【题型】选择题　【知识点】解析几何　【难度】easy
如图，平面上过点 \(P(1,2)\) 的直线与 \(x\) 轴正半轴交于点 \(A\)，与 \(y\) 轴正半轴交于点 \(B\)。过点 \(P\) 分别作直线垂直于 \(x\) 轴与 \(y\) 轴，垂足分别为 \(M,N\)，则满足 \(S_{\triangle OAB} - S_{\triangle PMN} = 2020\) 的直线有（\quad）条。

A. 0 \quad B. 1 \quad C. 2 \quad D. 3
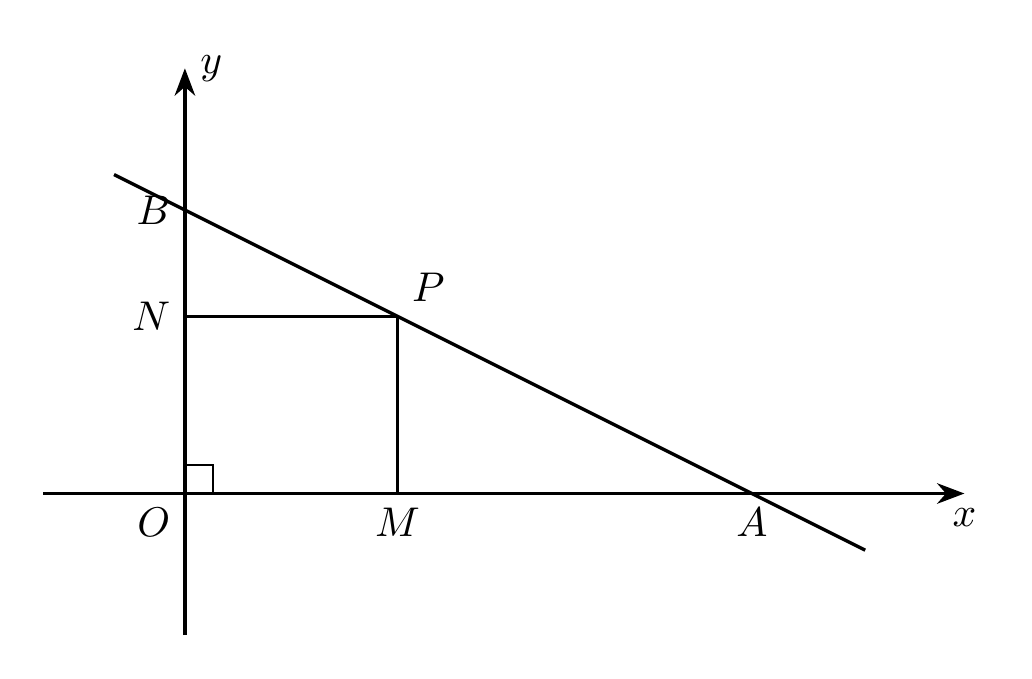
【解答】

【答案】\(\boldsymbol{B}\)

【分析】设直线 \(AB\) 为 \(y = k(x-1) + 2\)（\(k < 0\)），分别令 \(x=0\)，\(y=0\)，求得点 \(A,B\) 的坐标，然后由 \(S_{\triangle OAB} - S_{\triangle PMN} = 2020\) 求解。

【详解】因为过点 \(P(1,2)\)，且斜率存在，
\(\therefore\) 设直线 \(AB\) 为 \(y = k(x-1) + 2\)（\(k < 0\)），
令 \(x=0\)，得 \(y = 2 - k\)；
令 \(y=0\)，得 \(x = \frac{k - 2}{k}\)。

\(\therefore A\left(\frac{k - 2}{k}, 0\right)\)，\(B(0, 2 - k)\)，
\(\therefore AM = -\frac{2}{k}\)，\(PM = 2\)，\(BN = -k\)。

\(\because S_{\triangle OAB} - S_{\triangle PMN} = 2020\)，
\(\therefore \frac{1}{2} \times \left(-\frac{2}{k}\right) \times 2 - \frac{1}{2} \times 1 \times (-k) = 2020\)，
即 \(k^2 - 4040k - 4 = 0\)。

\(\because k < 0\)，
\(\therefore k\) 的取值只有一个，
故这样的直线有一条。
故选：\(\boldsymbol{B}\)。